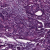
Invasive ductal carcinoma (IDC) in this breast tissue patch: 1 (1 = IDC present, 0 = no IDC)